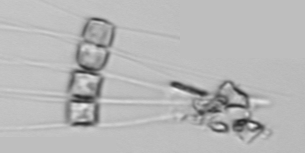
Label: Chaetoceros_similis